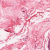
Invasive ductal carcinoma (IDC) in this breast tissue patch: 0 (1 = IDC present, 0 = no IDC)